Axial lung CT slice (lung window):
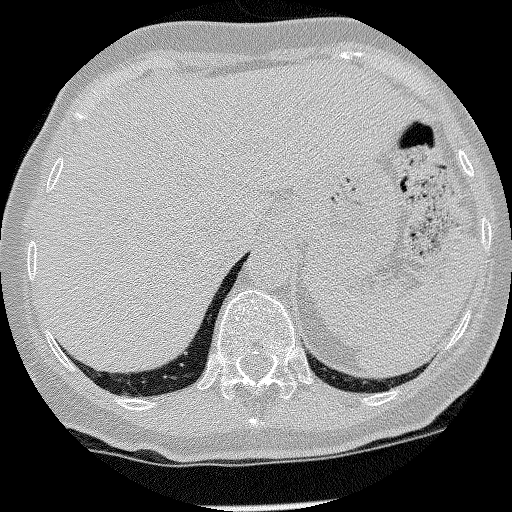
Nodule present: no